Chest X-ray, AP view. Patient: 53 years old, sex M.
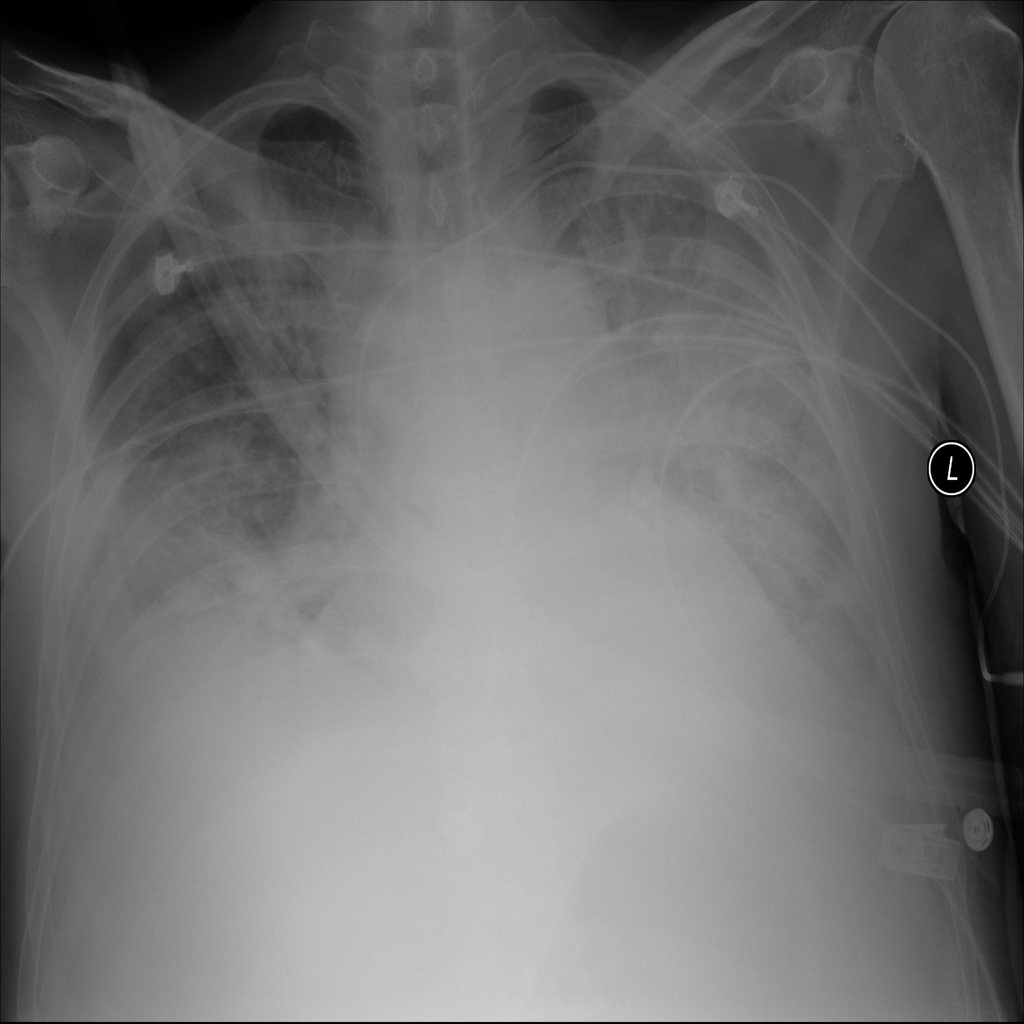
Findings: Infiltration